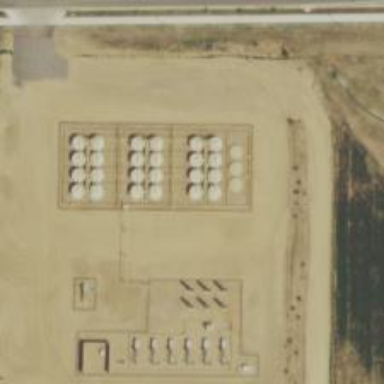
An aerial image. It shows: Storage tank with man-made structure.